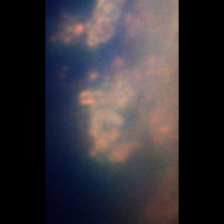
Taxon: Unknown_detritus
Group: Unknown